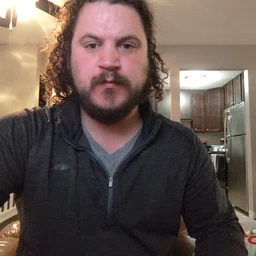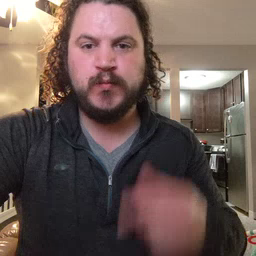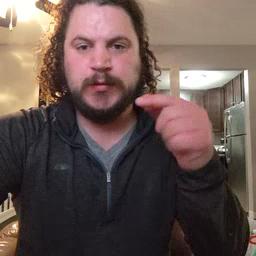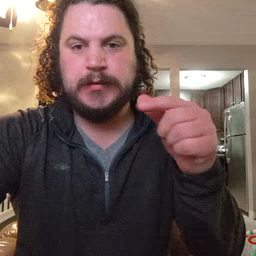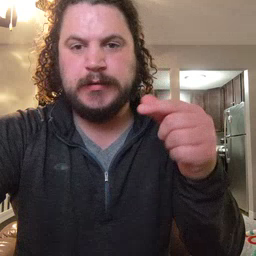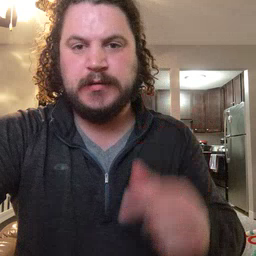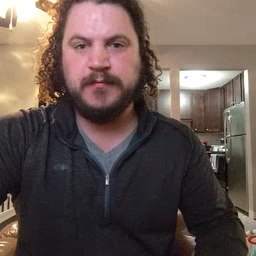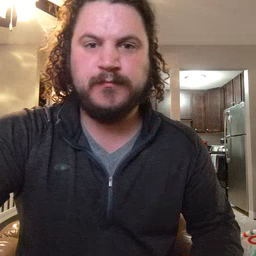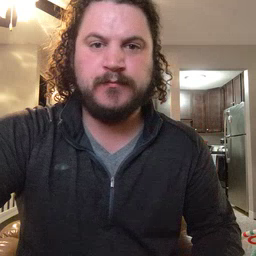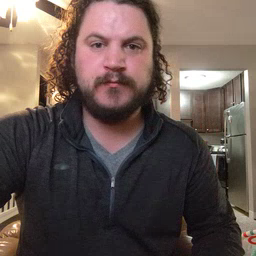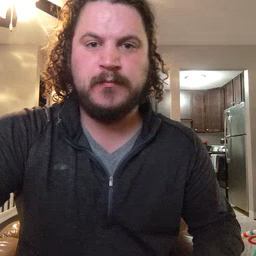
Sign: green